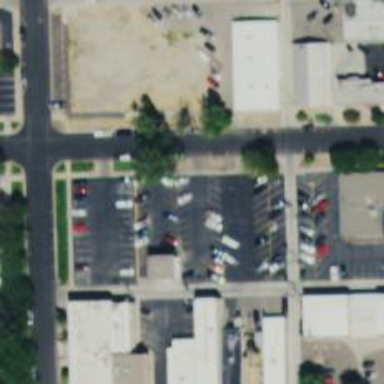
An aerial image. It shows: Parking space.